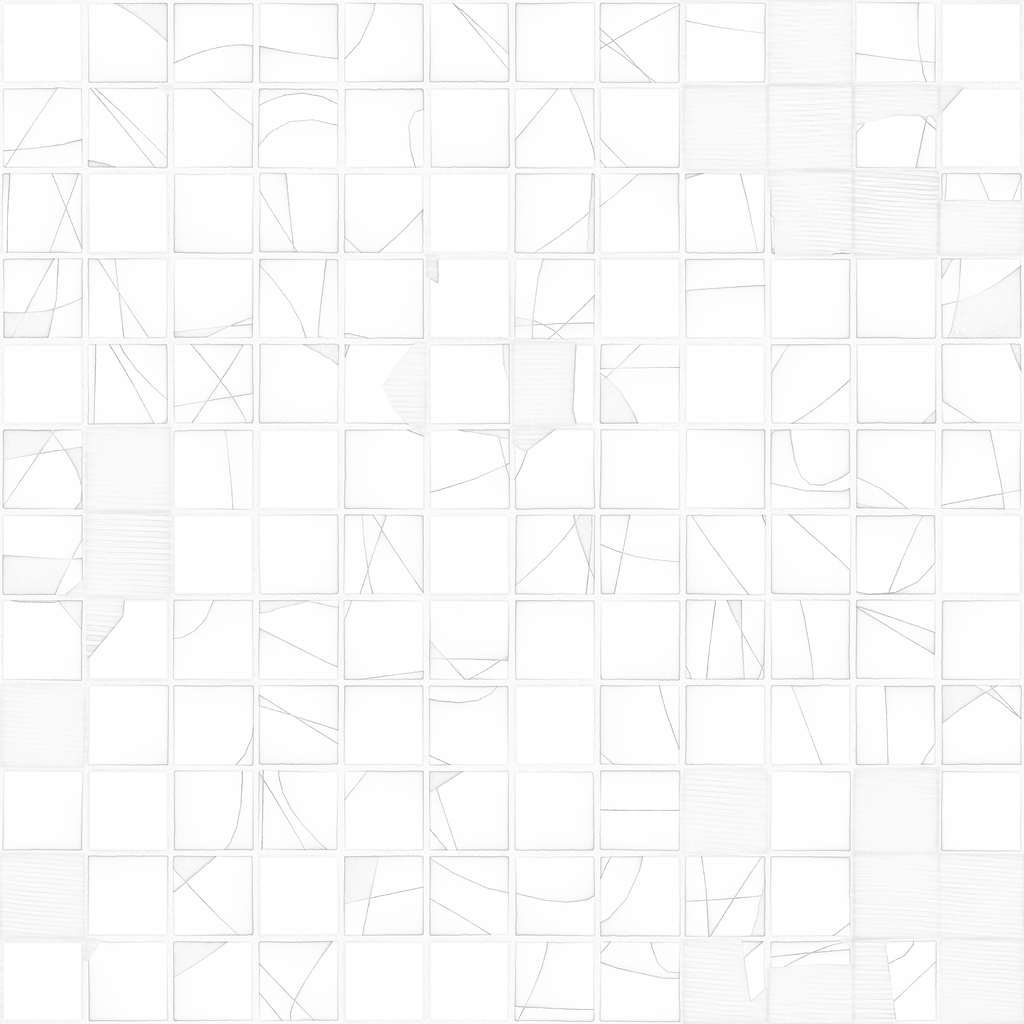
Texture map type: AmbientOcclusion